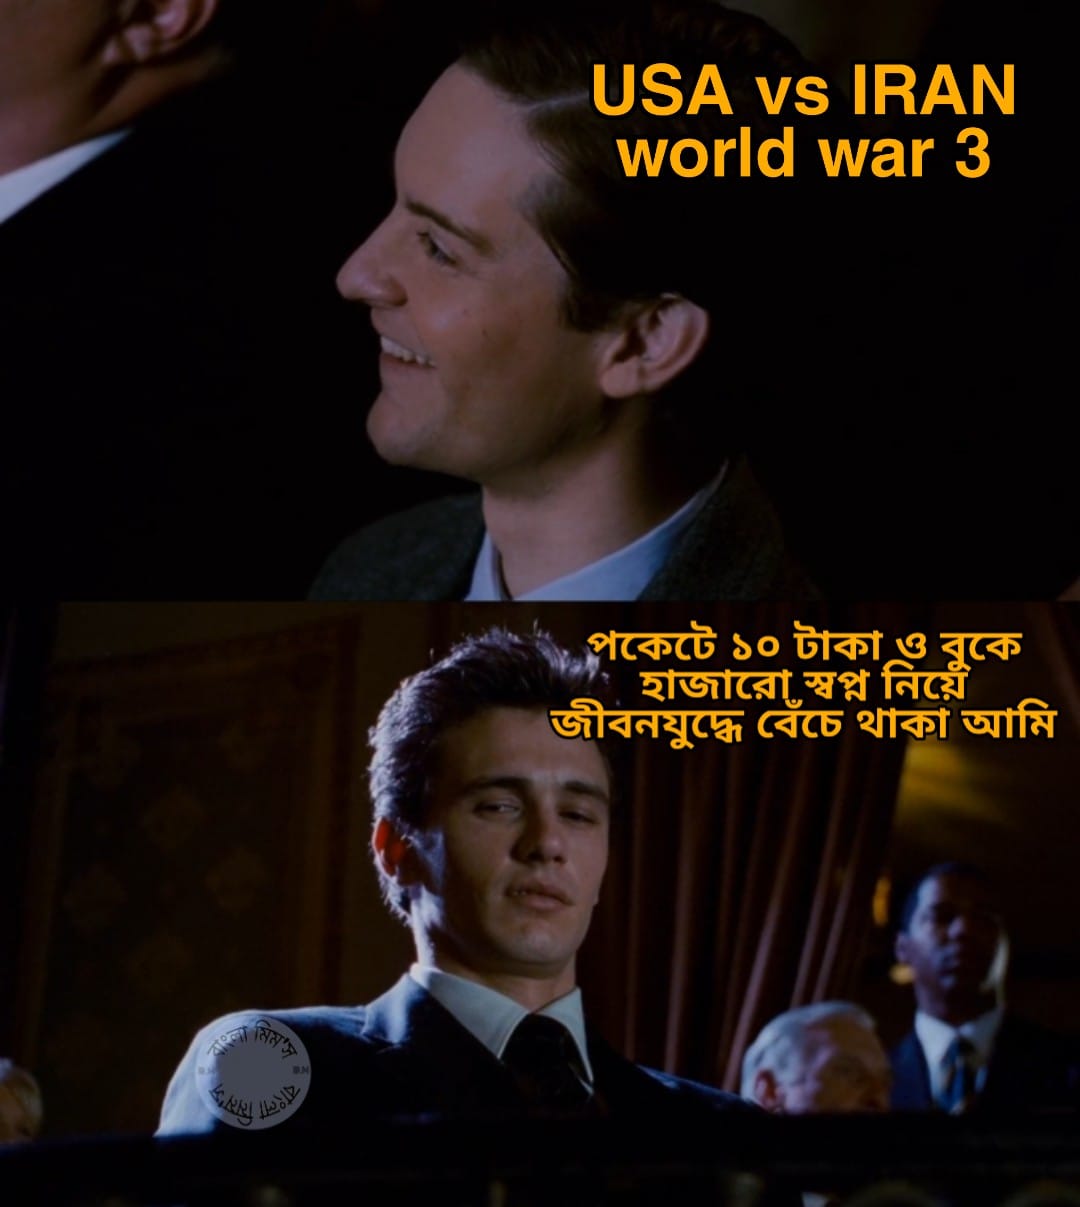
Caption: USA vs IRAN   world war 3    পকেটে ১০ টাকা ও বুকে হাজারো স্বপ্ন নিয়ে জীবনযুদ্ধে বেঁচে থাকা আমি
Label: non-hate